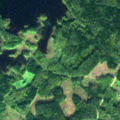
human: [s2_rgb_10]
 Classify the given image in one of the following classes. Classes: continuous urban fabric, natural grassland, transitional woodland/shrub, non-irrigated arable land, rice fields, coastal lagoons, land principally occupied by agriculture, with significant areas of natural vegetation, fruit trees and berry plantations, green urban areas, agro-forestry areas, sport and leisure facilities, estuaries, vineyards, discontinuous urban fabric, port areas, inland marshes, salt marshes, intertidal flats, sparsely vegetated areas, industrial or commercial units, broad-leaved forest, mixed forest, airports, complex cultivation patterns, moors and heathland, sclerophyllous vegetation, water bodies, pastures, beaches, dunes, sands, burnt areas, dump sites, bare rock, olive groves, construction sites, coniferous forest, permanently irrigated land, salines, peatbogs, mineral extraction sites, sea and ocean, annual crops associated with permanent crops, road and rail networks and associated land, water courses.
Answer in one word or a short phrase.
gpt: coniferous forest, mixed forest, water bodies